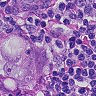
Metastatic tissue present: yes